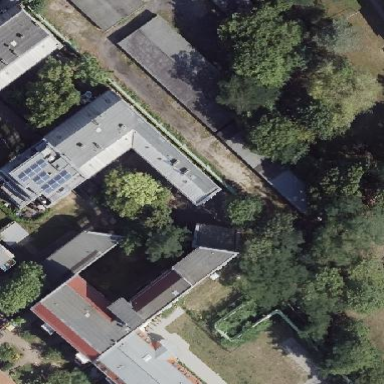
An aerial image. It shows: Apartment building with double saltbox roof shape.